Question: I have an Extension Library Dialog Control on my XPage that is opened through a button:
'''
XSP.openDialog("#{id:commentsDialog}");
'''
On my XPage, I have a document source, called document1. When I put those fields (drag and drop from Data Palette) on the dialog control, the field (docID) exists, but is not editable -- looks computed for display:
'''
<xe:dialog id="commentsDialog" title="Comments" styleClass="dialogBoxComments">
<xp:panel>
<xp:table style="width:100%">
<xp:tr>
<xp:td>
<xp:label value="Enter your comments..." id="label2"></xp:label>
</xp:td>
</xp:tr>
<xp:tr>
<xp:td>
<xp:inputTextarea id="comments" style="width:100%;height:100px">
</xp:inputTextarea>
</xp:td>
</xp:tr>
<xp:tr>
<xp:td>
<xp:div style="text-align:right">
<xp:button value="Submit" id="submitButton">
<xp:eventHandler event="onclick" submit="true"
refreshMode="complete">
<xp:this.action><![CDATA[#{javascript:saveComments();}]]></xp:this.action>
</xp:eventHandler>
</xp:button>
<xp:button id="cancelButton" value="Cancel">
<xp:eventHandler event="onclick" submit="false">
<xp:this.script><![CDATA[XSP.closeDialog("#{id:commentsDialog}");]]></xp:this.script>
</xp:eventHandler>
</xp:button>
</xp:div>
</xp:td>
</xp:tr>
<xp:tr>
<xp:td>
<xp:inputText value="#{document1.docID}" rendered="false"
id="docID"></xp:inputText>
</xp:td>
</xp:tr>
</xp:table>
</xp:panel>
<xp:br></xp:br>
</xe:dialog>
'''
I have a input text area where the user will enter values, but I am having trouble getting that value using SSJS. I have tried:
'''
function getComponentValue(id){
var field = getComponent(id);
var value = field.getSubmittedValue();
if( null == value ){
// else not yet submitted
value = field.getValue();
}
return value
}
'''
To grab the value in the input text area, I am not sure what to do, since if I bind to an existing field in the Data Palette it appears non-editable and I cannot enter any values.
Also, I have a Submit button on the dialog control which calls some SSJS:
'''
function saveComments() {
// Need to create a comments doc for the movie...
var db:NotesDatabase = session.getCurrentDatabase();
var doc:NotesDocument = currentDocument.getDocument();
var unid = getComponentValue("docID");
// Grab comments from dialog...
var comments = getComponentValue("comments");
// Create the comments doc...
var docComm:NotesDocument = db.createDocument();
docComm.replaceItemValue("Form", "comment");
var nowValue = @Text(@Now());
var currentUser = sessionScope.get("currentUser");
docComm.replaceItemValue("cm_Key", unid);
docComm.replaceItemValue("cm_By", currentUser);
docComm.replaceItemValue("cm_Date", nowValue);
docComm.replaceItemValue("cm_Key", unid);
docComm.save();
}
'''
How would I close the Dialog from the server-side?
So, 3 things (appreciate your patience):
1. How to make fields editable on the dialog control
2. How to get the value from the input text area that is not bound to a field on the document1
3. How to close the dialog from server-side
Thanks!
---
EDITS:
I put edits in this comment so I could show an image correctly...
1. I made the docID field visible and it appears computed, not editable.
2. I added a second document data source (commentDocument) and set the value of the field to the Data palette value -- field does not appear, thinking it may be non-editable.
Here is the image -- green box is where the comments field (cm_Comm from the commentsDocument source) should exist and the red box is the docID field that is non-editable:

Here is the code behind the control now:
'''
<xe:dialog id="commentsDialog" title="Comments" styleClass="dialogBoxComments">
<xp:panel>
<xp:table style="width:100%">
<xp:tr>
<xp:td>
<xp:label value="Enter your comments..." id="label2"></xp:label>
</xp:td>
</xp:tr>
<xp:tr>
<xp:td>
<xp:inputTextarea id="comments" style="width:100%;height:100px"
value="#{commentDocument.cm_Comm}">
</xp:inputTextarea>
</xp:td>
</xp:tr>
<xp:tr>
<xp:td>
<xp:div style="text-align:right">
<xp:button value="Submit" id="submitButton">
<xp:eventHandler event="onclick" submit="true"
refreshMode="complete">
<xp:this.action><![CDATA[#{javascript:saveComments();getComponent("commentsDialog").hide();}]]></xp:this.action>
</xp:eventHandler>
</xp:button>
<xp:button id="cancelButton" value="Cancel">
<xp:eventHandler event="onclick" submit="false">
<xp:this.script><![CDATA[XSP.closeDialog("#{id:commentsDialog}");]]></xp:this.script>
</xp:eventHandler>
</xp:button>
</xp:div>
</xp:td>
</xp:tr>
<xp:tr>
<xp:td>
<xp:inputText value="#{document1.docID}" id="docID"></xp:inputText>
</xp:td>
</xp:tr>
</xp:table>
</xp:panel>
<xp:br></xp:br>
</xe:dialog>
'''
Please let me know what I am doing incorreclty -- appreciate this!
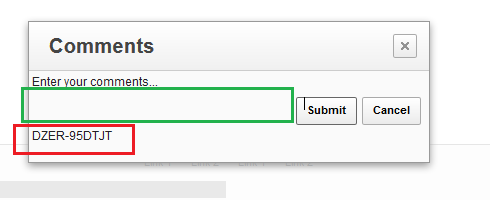
Answer: 1. Add a value property to your inputTextarea - for instance a viewScope variable (value="#{viewScope.myTextArea}") so that XPages (JSF) has a place to store the content in the text area that you want to process later on.
2. Your inputText field is set to rendered="false". So start with setting the control to be rendered (so remove the rendered="false" property).
See answer 1 above.
Use 'getComponent("commentsDialog").hide()'.